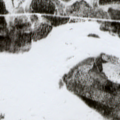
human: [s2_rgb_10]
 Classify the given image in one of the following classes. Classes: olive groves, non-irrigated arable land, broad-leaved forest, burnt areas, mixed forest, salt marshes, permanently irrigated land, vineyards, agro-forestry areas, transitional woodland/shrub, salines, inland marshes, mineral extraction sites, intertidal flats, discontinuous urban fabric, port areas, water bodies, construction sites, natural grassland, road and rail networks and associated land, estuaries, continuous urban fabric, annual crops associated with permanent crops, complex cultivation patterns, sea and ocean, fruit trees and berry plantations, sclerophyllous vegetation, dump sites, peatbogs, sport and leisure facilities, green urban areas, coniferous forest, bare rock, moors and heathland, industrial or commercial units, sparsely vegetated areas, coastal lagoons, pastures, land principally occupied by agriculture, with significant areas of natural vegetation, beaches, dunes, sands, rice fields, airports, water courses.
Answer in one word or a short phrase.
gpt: coniferous forest, mixed forest, peatbogs